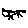
Label: cat